Question: I have a data frame loaded into R.
I am still a beginner with R.
I have installed the e1071 package to use the svm function.
However, i am unsure of which parameters are mapping to which. I would like to have a model with the parameters as per in weka.

I do not understand the e1071 svm example as the example does not work.
'''
svm(x, y = NULL, scale = TRUE, type = NULL, kernel =
+ "radial", degree = 3, gamma = if (is.vector(x)) 1 else 1 / ncol(x),
+ coef0 = 0, cost = 1, nu = 0.5,
+ class.weights = NULL, cachesize = 40, tolerance = 0.001, epsilon = 0.1,
+ shrinking = TRUE, cross = 0, probability = FALSE, fitted = TRUE,
+ ..., subset, na.action = na.omit)
Error: '...' used in an incorrect context
'''
i currently have this code
'''
x <- read.arff("contact-lenses.arff")
'''
where i loaded my arff into a data frame x.
However, i am unsure of how to continue to use the same parameters as in weka to build the model as in R.
Any help rendered is greatly appreciated.
This is what i tried.
'''
model <- svm(x, y = NULL, scale = TRUE, type = "C-classification", kernel = "linear")
Error in if (any(co)) { : missing value where TRUE/FALSE needed
In addition: Warning messages:
1: In FUN(newX[, i], ...) : NAs introduced by coercion
2: In FUN(newX[, i], ...) : NAs introduced by coercion
3: In FUN(newX[, i], ...) : NAs introduced by coercion
4: In FUN(newX[, i], ...) : NAs introduced by coercion
5: In FUN(newX[, i], ...) : NAs introduced by coercion
'''
To be honest, i am unsure of some of the parameters like what does it mean by y = NULL. I am literally hitting at random air trying to get it to work.
I have resolved it using the below answer
'''
model <- svm('contact-lenses' ~ . , data = x, type = "C-classification", kernel = "linear")
'''
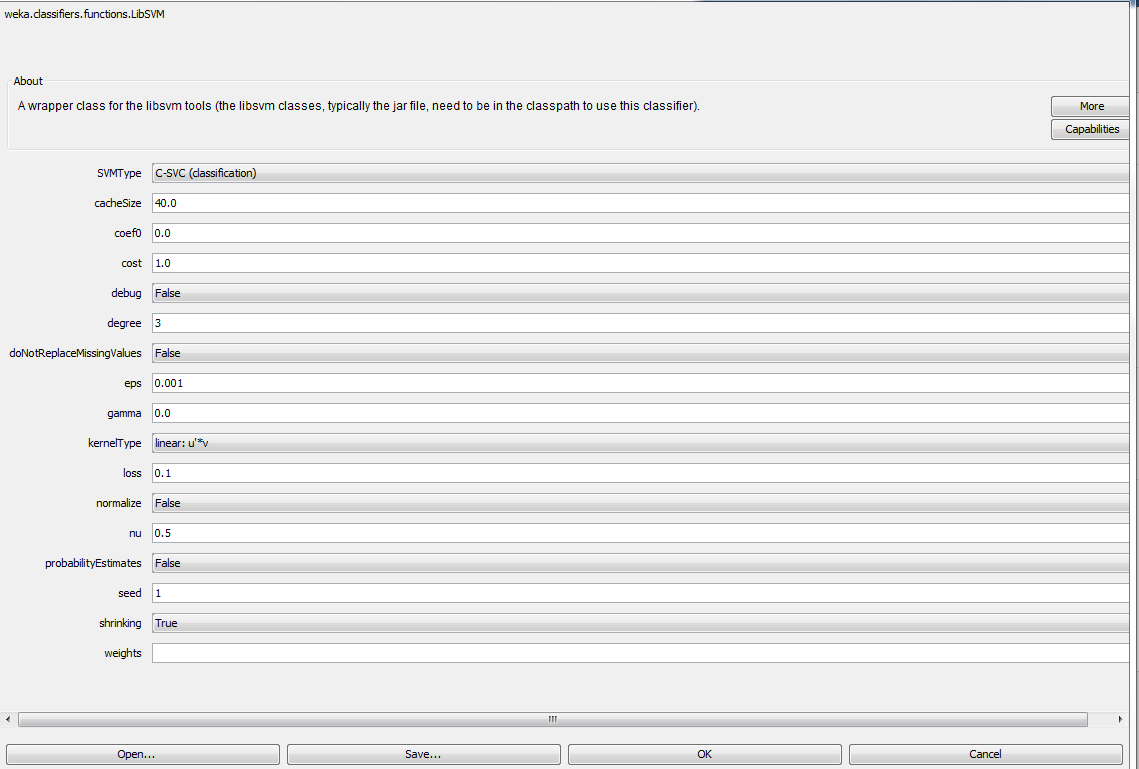
Answer: The error you get is because the 'y = NULL' means that you aren't actually providing any labels to learn.
Try the following, assuming this is the same contact-lenses.arff file I found via google:
'''
model <- svm('contact-lenses' ~ . , data = x, type = "C-classification", kernel = "linear")
'''
The first parameter, "'contact-lenses' ~ .", is a formula, and means that you will be predicting the contact-lenses status versus based on all the other features. The backticks around the feature name are necessary because the feature inconveniently has a hyphen in it, which would otherwise be interpreted as subtraction. The 'data = x' parameter means that you will be using x as the underlying data frame to resolve the feature names against.